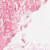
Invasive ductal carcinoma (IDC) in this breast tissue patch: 0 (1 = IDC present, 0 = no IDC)